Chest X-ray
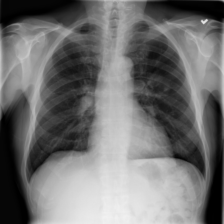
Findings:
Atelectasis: negative
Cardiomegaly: negative
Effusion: negative
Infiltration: negative
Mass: positive
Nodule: negative
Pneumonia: negative
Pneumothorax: negative
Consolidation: negative
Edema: negative
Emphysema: negative
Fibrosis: negative
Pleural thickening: negative
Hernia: negative